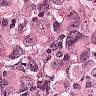
Metastatic tissue present: yes